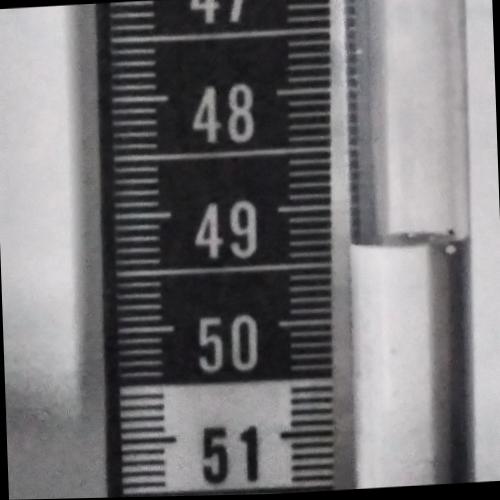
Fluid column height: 49.4 cm